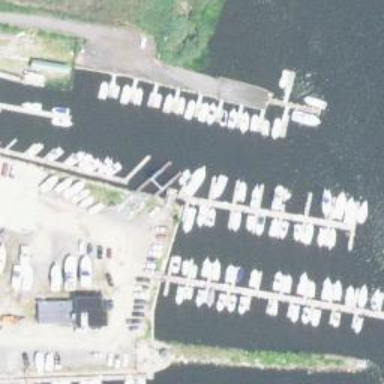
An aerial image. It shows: Man-made pier.